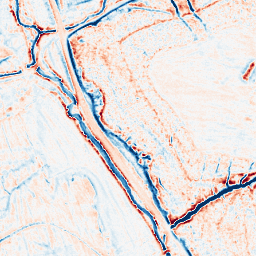
Category: edge_preserving
Decomposition family: anisotropic_diffusion
Decomposition parameters: iterations: 50
kappa: 30
gamma: 0.05
Upsampling method: linear_exact
Upsampling parameters: scale: 8
Upsampling scale: 8